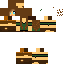
A female human skin with medium skin, wearing brown long hair dressed in a blue hoodie and brown pants, featuring a closed mouth.